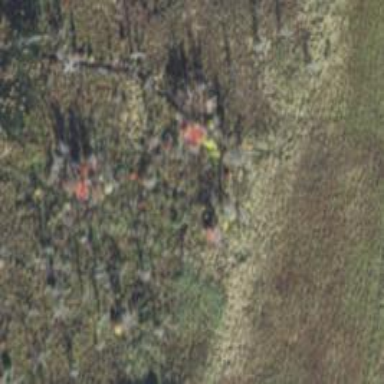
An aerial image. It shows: Swamp in wetland area.